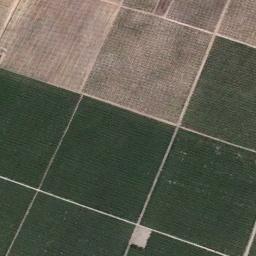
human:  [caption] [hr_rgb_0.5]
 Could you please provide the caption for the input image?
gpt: More than ten neatly arranged green and light brown mixed-sized rectangular farm fields .

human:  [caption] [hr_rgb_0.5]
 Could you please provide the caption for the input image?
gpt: There are many neat rows of rectangular farmlands .

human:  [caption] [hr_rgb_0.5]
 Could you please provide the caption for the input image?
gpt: There are some deep green and bare rectangular farmland .

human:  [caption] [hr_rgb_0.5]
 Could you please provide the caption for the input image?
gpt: Several rectangular farmlands of different colors are arranged in neat rows .

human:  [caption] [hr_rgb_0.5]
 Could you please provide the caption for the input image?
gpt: There are several green rectangular farmlands and yellow ones .